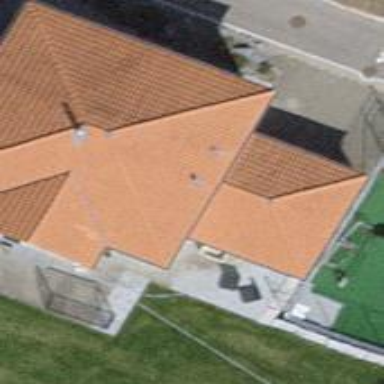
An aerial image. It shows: Building with tiled roof.